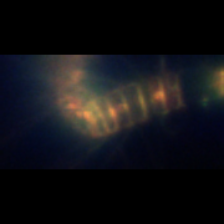
Taxon: Chaetoceros
Group: Diatoms